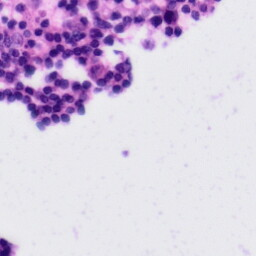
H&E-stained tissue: Tonsil